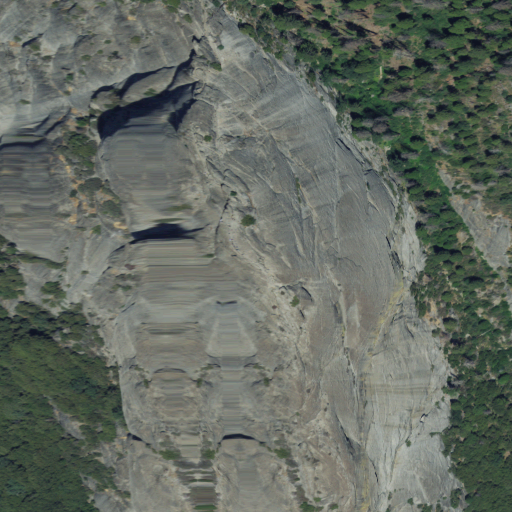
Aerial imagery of mountain in California named Moro Rock containing shrub, evergreen forest, grassland, and mixed forest